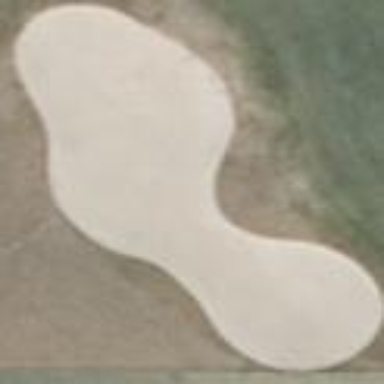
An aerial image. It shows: Golf bunker filled with natural sand.